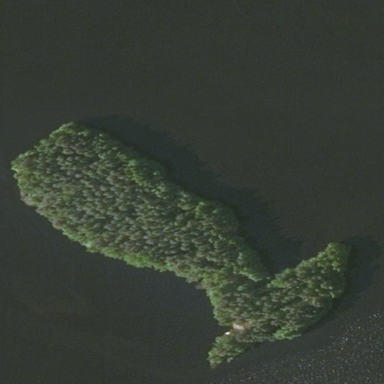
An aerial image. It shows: Islet surrounded by woodland.